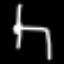
Label: chair